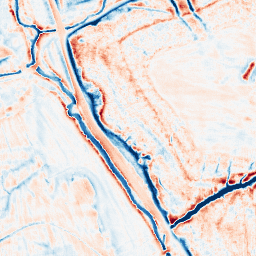
Category: edge_preserving
Decomposition family: guided
Decomposition parameters: radius: 4
eps: 0.1
Upsampling method: fft_zeropad
Upsampling parameters: scale: 2
Upsampling scale: 2